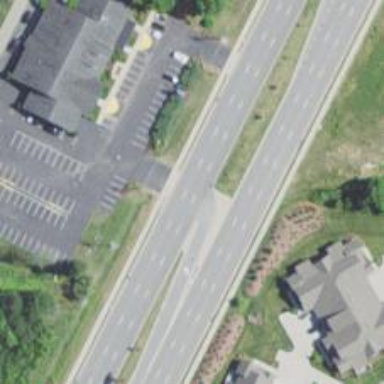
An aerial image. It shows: Primary road with asphalt surface.